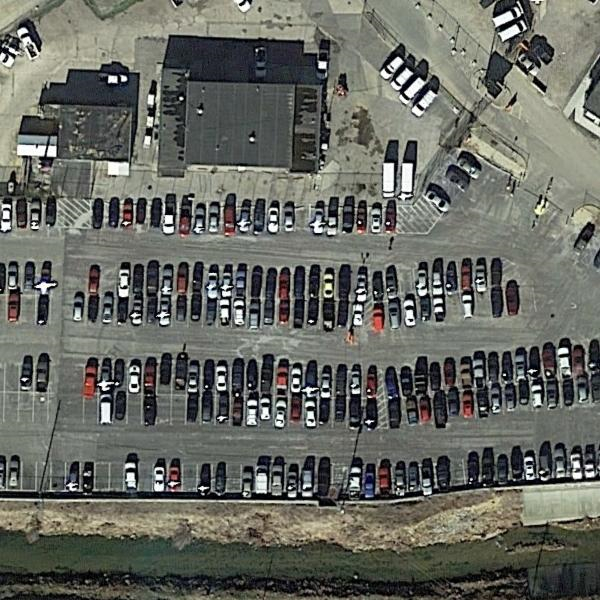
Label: Parking